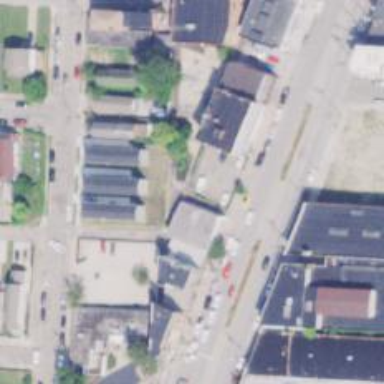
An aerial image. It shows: Alley classified as service road.